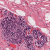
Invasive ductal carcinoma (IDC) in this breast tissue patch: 0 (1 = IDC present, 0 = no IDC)